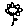
Label: flower